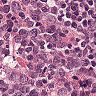
Metastatic tissue present: no